Interaction volume radius: 5 \u00c5
Interaction volume height: 10 \u00c5
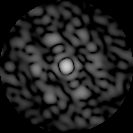
Disorder parameter: 0.7856